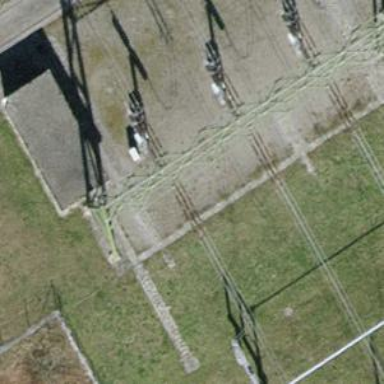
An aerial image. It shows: Insulator used in power systems.